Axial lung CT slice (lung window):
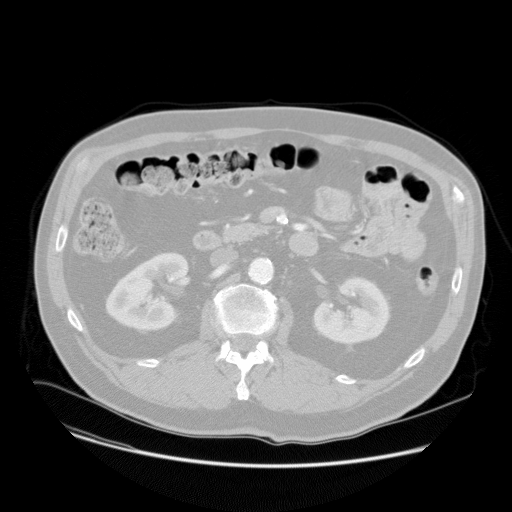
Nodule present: no